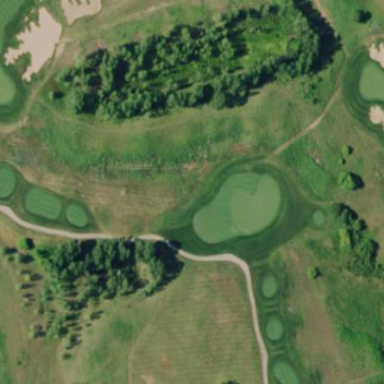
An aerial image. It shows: Rough area in golf course.